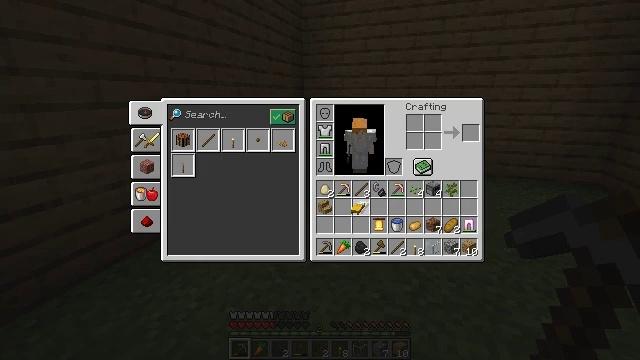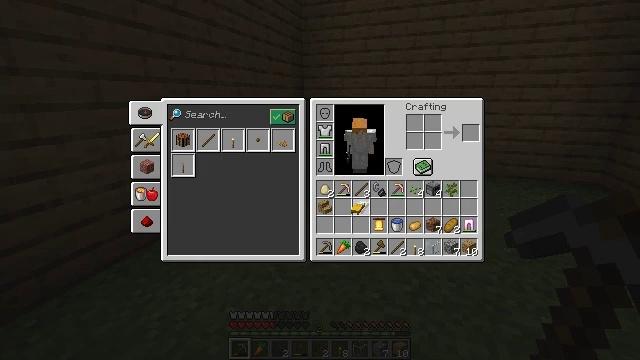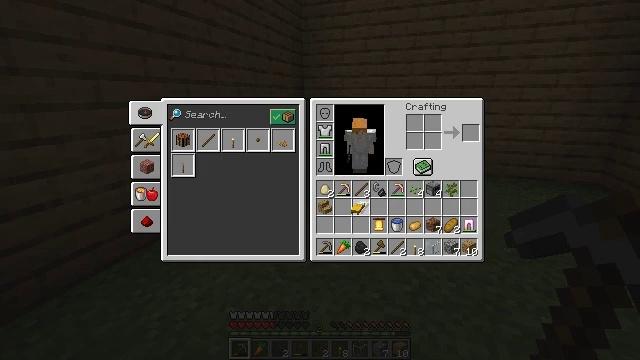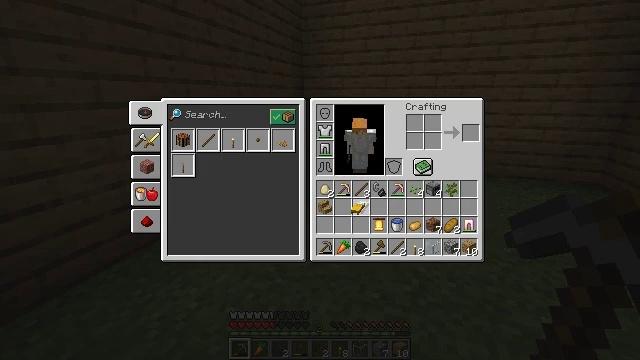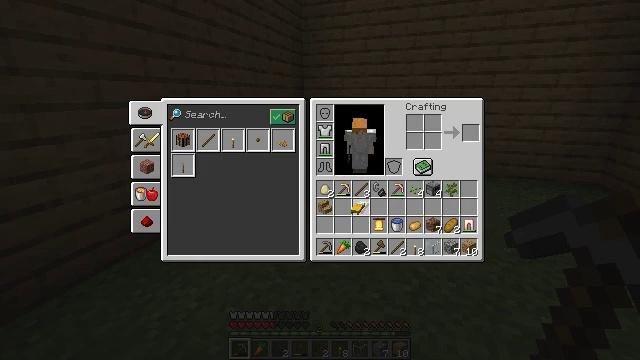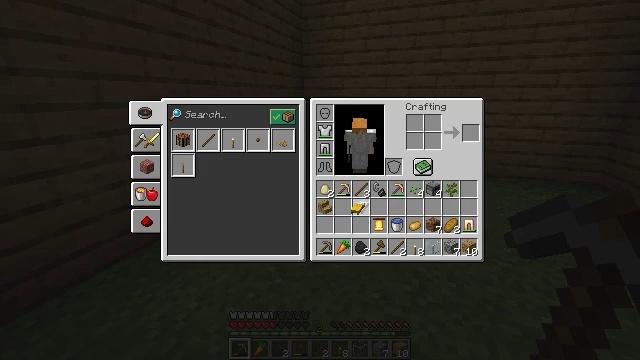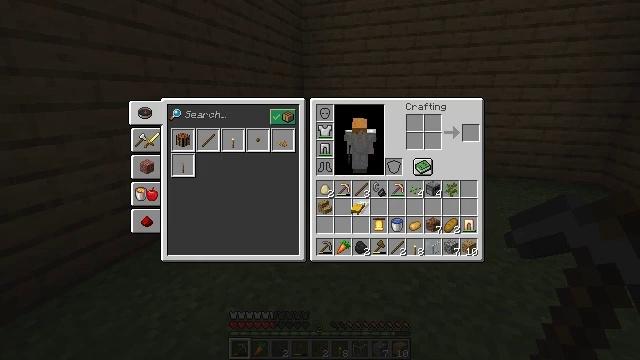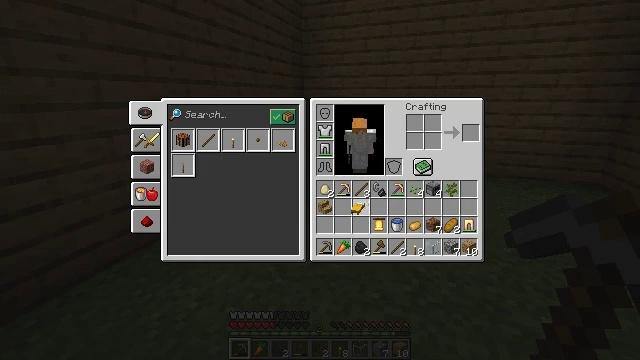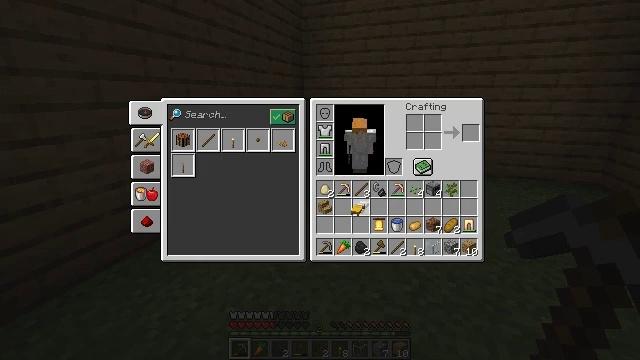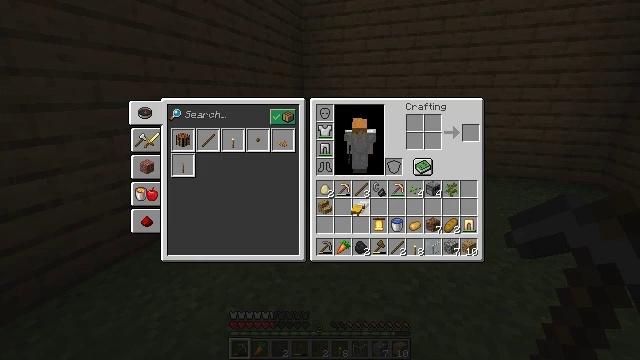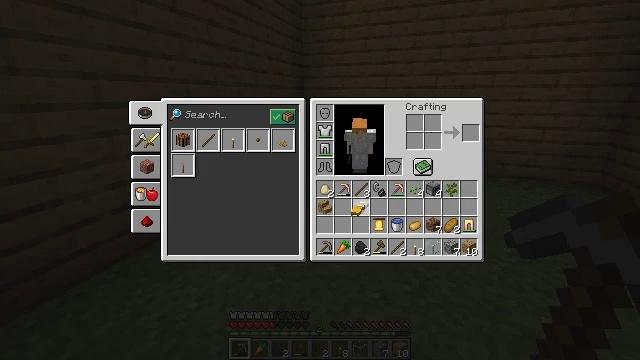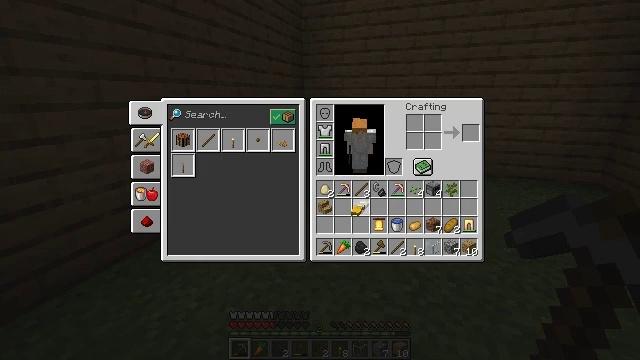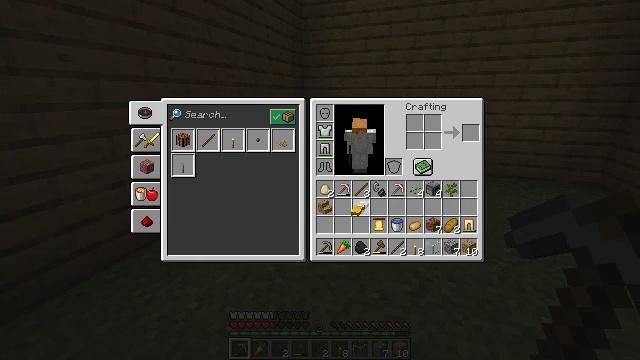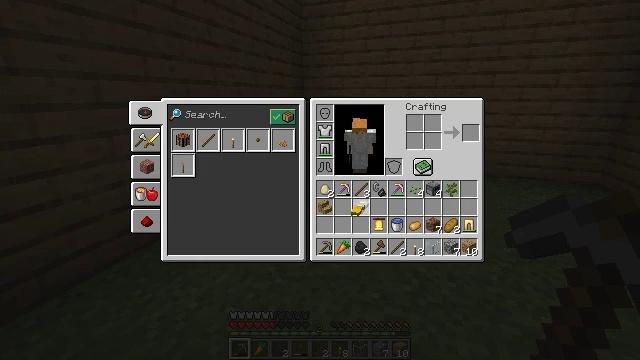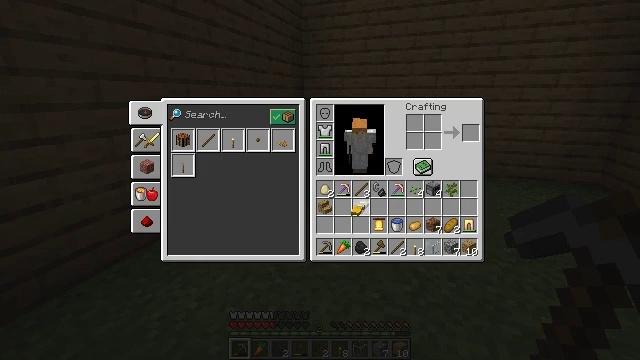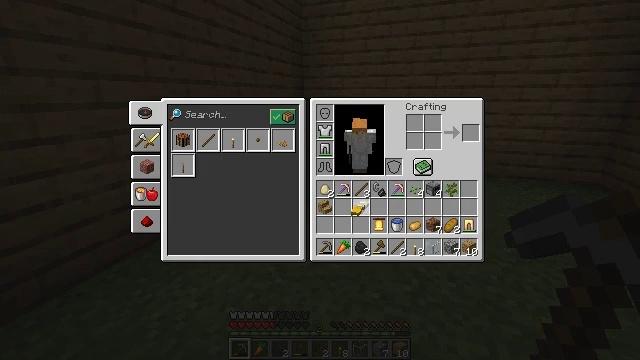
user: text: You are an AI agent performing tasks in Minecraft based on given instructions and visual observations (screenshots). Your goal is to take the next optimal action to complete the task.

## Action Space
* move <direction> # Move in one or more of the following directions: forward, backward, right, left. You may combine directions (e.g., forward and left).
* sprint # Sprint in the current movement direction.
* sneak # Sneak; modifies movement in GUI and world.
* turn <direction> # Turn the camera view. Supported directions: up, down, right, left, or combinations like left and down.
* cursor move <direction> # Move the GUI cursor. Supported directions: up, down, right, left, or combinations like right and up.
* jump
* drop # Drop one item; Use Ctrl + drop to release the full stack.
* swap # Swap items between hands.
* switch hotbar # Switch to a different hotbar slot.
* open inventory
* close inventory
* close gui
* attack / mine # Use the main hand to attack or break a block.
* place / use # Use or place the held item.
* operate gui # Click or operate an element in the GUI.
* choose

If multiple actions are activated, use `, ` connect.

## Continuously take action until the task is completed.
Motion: motion action
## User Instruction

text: Drop a yellow bed.
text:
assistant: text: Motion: no_op
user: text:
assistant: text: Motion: no_op
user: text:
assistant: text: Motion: no_op
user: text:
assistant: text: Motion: no_op
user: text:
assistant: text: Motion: no_op
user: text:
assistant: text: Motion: attack / mine
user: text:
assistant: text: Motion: attack / mine
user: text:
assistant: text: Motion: no_op
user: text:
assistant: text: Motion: no_op
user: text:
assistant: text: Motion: no_op
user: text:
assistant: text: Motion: no_op
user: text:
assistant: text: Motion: no_op
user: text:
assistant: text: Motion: no_op
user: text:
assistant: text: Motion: no_op
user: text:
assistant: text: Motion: no_op
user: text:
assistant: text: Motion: no_op
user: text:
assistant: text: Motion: no_op
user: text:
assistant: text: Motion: turn down
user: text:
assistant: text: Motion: turn down
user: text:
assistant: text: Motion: no_op
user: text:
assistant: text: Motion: no_op
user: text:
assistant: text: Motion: turn right
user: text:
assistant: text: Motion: turn right and up
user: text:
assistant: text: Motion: turn up
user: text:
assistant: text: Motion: no_op
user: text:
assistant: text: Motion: no_op
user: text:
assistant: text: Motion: no_op
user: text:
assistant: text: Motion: no_op
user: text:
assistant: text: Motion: no_op
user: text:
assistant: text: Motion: no_op